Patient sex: M
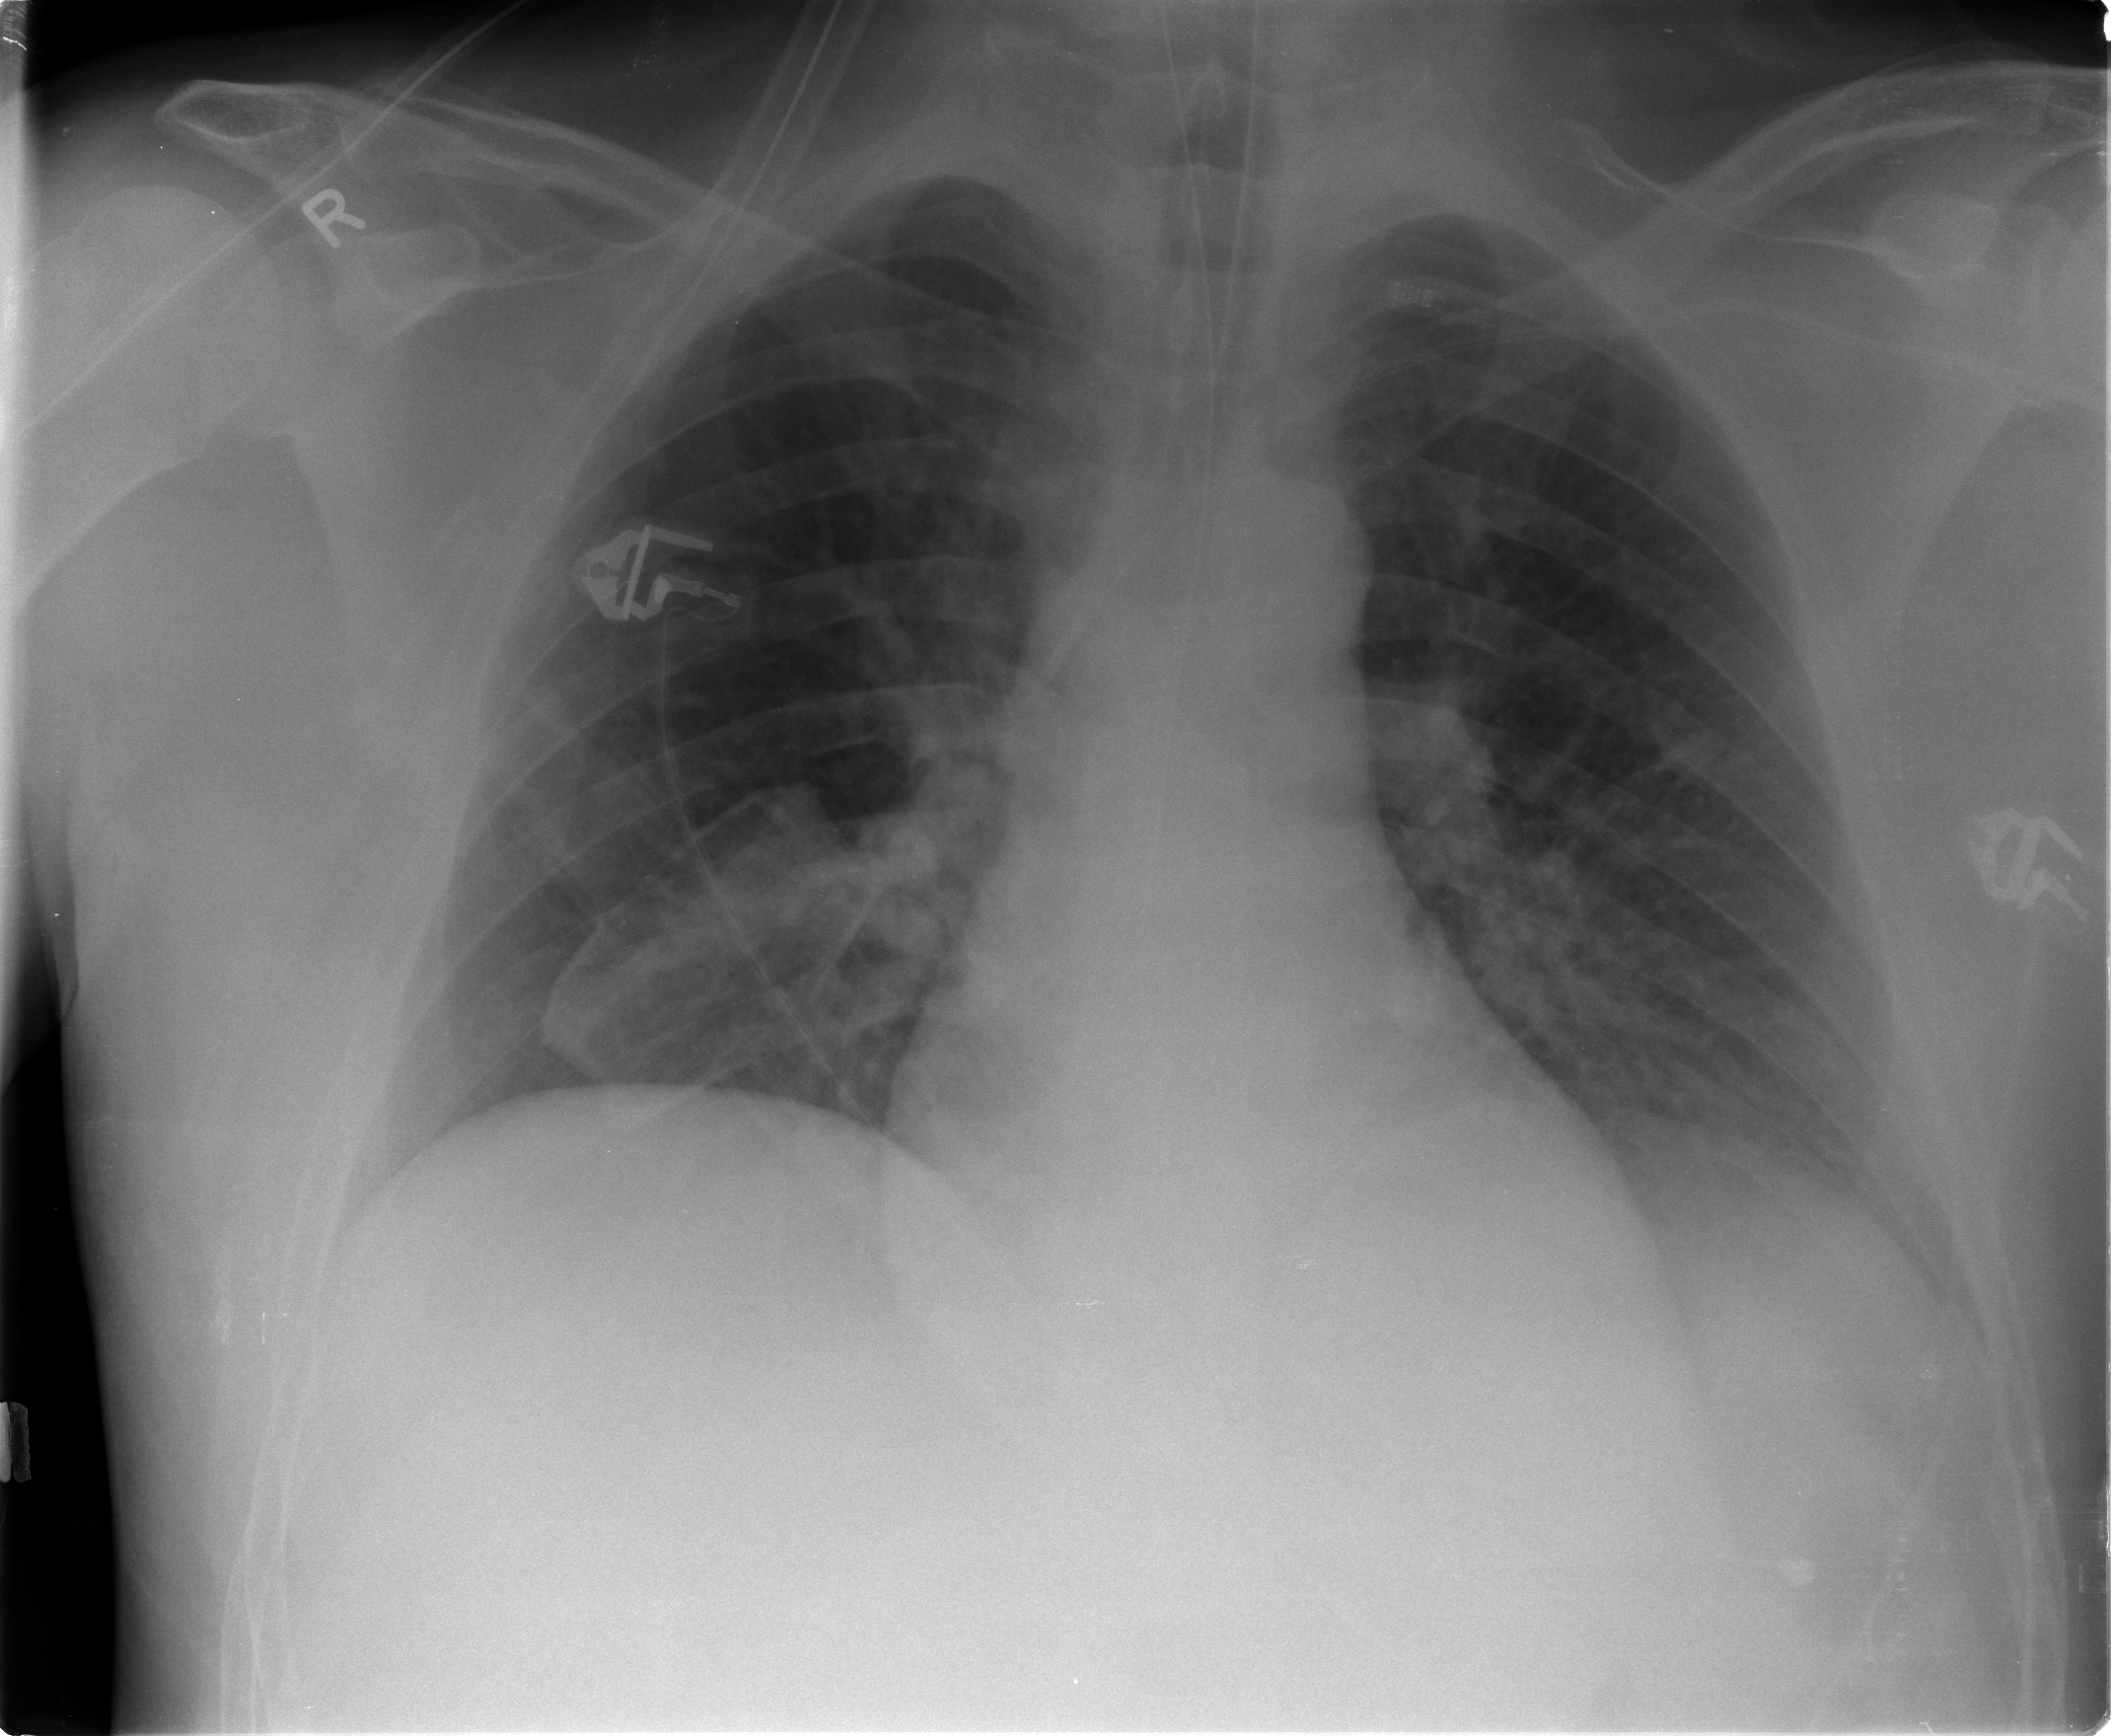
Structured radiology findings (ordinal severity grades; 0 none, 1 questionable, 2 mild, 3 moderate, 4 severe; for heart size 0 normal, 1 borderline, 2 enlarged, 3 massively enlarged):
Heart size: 1
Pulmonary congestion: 2
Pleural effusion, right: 0
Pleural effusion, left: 0
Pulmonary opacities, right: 0
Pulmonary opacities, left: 0
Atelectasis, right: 2
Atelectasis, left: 2